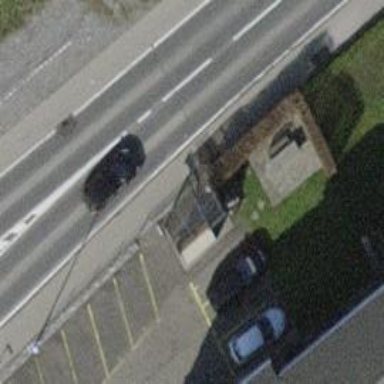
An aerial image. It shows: Bus stop with designated stop position for public transport.